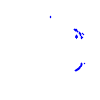
Particle: proton